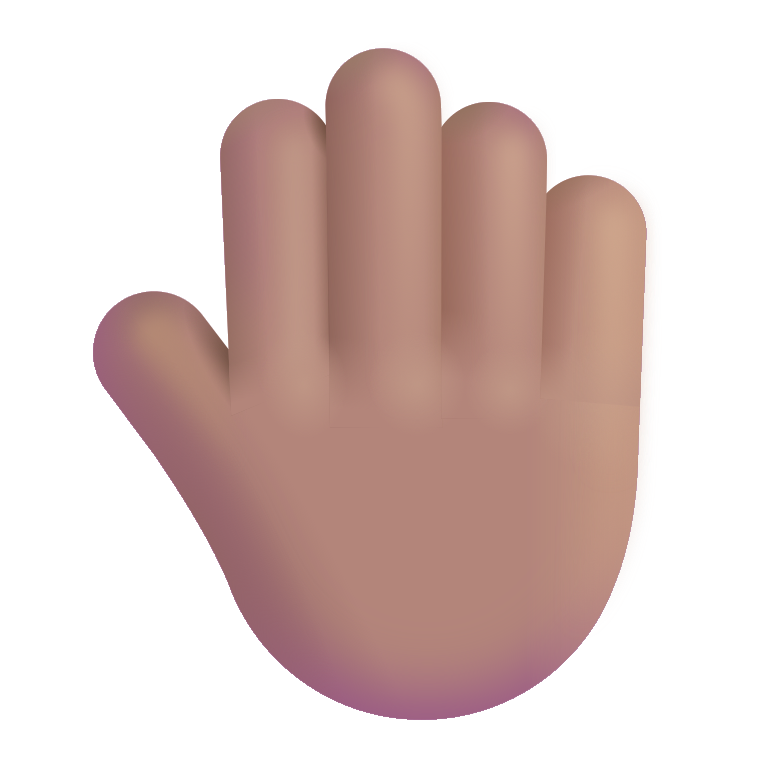
raised back of hand color